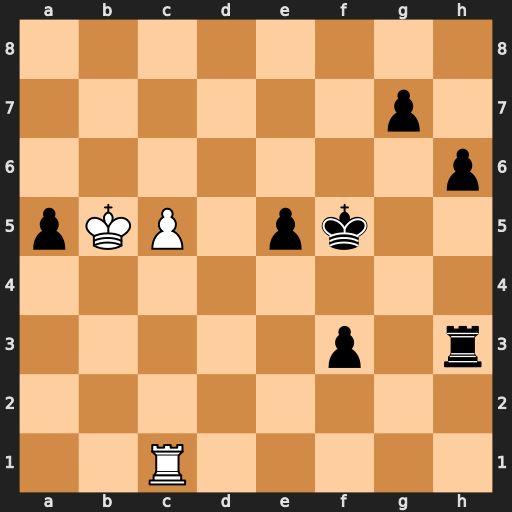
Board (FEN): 8/6p1/7p/pKP1pk2/8/5p1r/8/2R5
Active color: w
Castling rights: -
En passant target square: -
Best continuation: c6 f2 c7 Rc3 Rxc3 f1=Q+ Rc4 Qb1+ Ka6